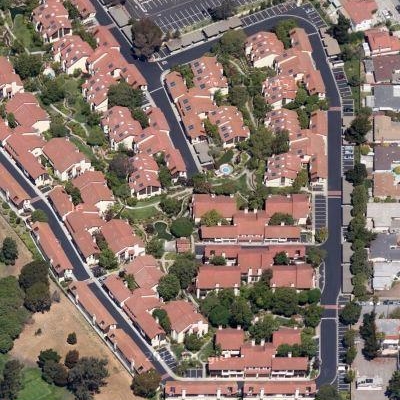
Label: Resident